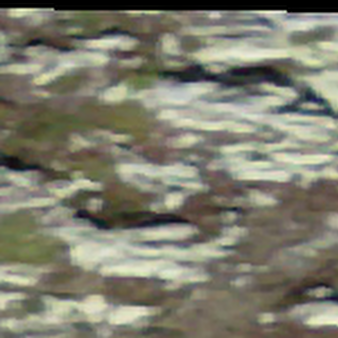
Label: other